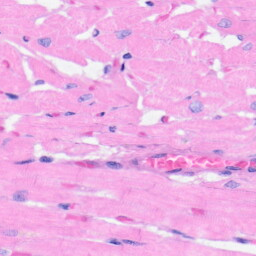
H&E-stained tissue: Heart